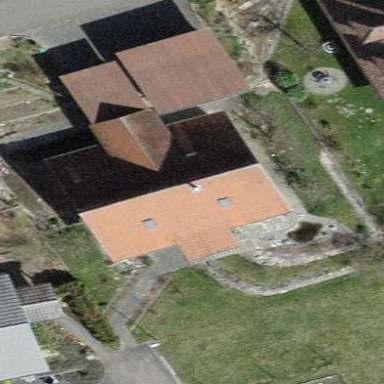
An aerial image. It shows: Building with tile roof.